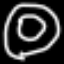
Label: donut